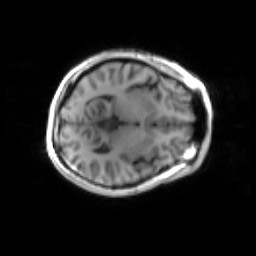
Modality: inplaneT1
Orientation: axial
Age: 19
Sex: male
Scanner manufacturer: siemens
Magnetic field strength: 3 T
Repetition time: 1.2 s
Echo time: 0.00251 s